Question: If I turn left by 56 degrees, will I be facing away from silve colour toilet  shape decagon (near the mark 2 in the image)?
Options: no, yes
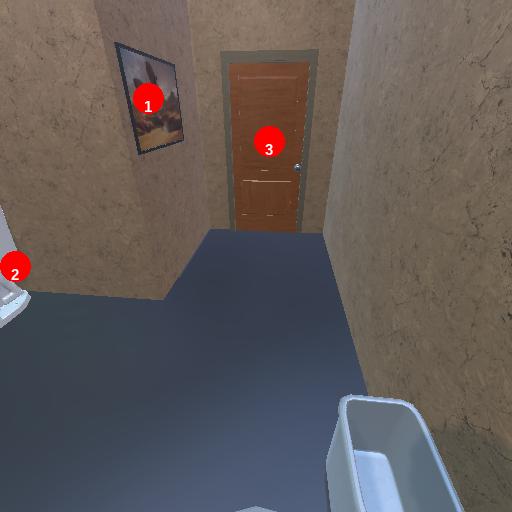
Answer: no